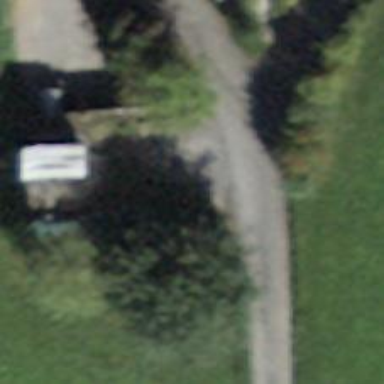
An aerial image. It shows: Shed.